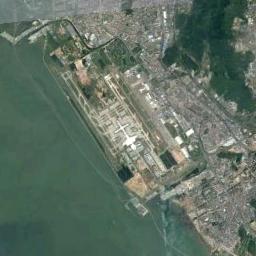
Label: airport